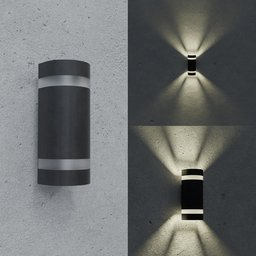
Label: lighting